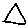
Label: triangle